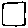
Label: square